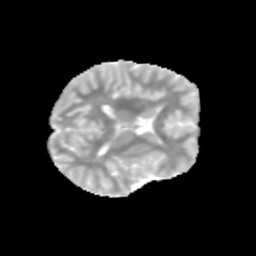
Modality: MD
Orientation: axial
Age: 13
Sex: male
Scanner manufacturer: siemens
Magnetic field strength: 3 T
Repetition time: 3.8 s
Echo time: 0.07 s